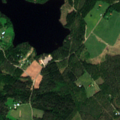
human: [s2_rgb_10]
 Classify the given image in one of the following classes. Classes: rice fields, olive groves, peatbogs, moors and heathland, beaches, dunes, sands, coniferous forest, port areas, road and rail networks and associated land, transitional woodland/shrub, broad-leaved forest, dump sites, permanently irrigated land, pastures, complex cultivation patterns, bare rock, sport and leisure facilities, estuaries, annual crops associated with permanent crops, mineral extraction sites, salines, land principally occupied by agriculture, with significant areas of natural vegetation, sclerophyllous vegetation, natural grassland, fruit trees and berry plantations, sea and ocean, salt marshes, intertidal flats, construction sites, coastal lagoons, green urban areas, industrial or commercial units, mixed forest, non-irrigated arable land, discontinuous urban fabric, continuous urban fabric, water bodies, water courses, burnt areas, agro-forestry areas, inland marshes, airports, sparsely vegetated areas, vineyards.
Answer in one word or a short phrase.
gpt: coniferous forest, mixed forest, transitional woodland/shrub, water bodies